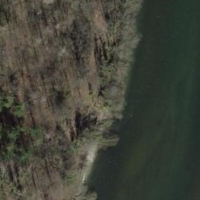
EUNIS habitat code: 15
Species observed at this site:
Ilex aquifolium